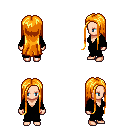
a pixel art fantasy rpg character, female body template, human, light skin, black robe, red pants, light blonde extra-long hairstyle, four views (front, back, left, right), 2x2 character sprite sheet, small pixel art, hard edges, no anti-aliasing